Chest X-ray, PA view. Patient: 47 years old, sex M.
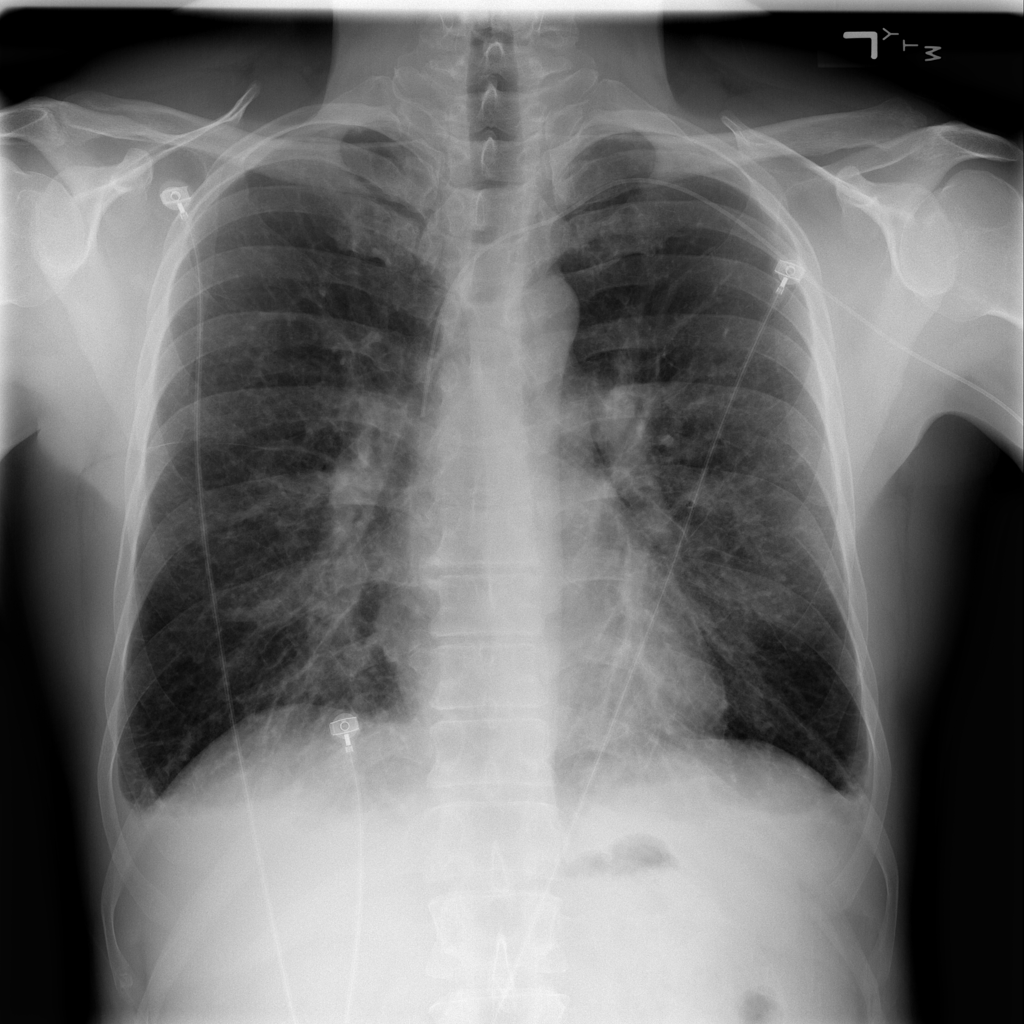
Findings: Edema, Effusion